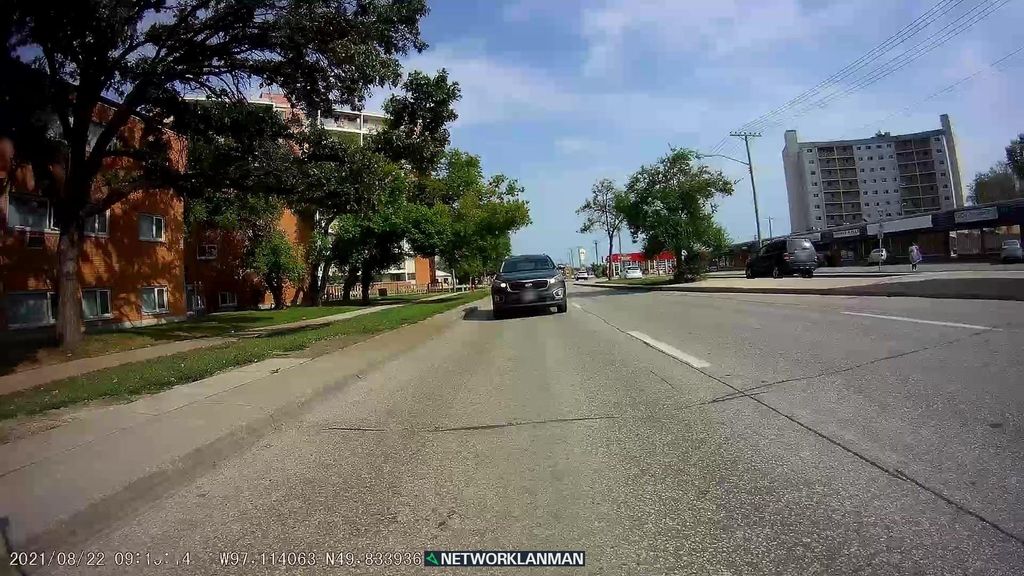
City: winnipeg